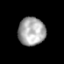
Tissue: prostate
Cell type: B cells
Senescence score: 0.3455
Nuclear area (px): 743
Mean DAPI intensity: 168.622